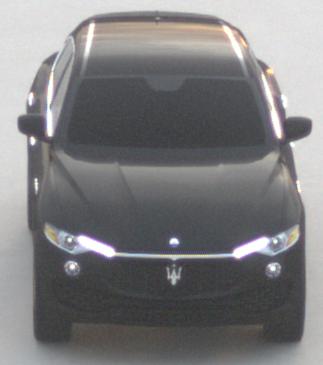
Make: Maserati
Model: Levante GT Hybrid
Detailed model: Levante
Model produced from: 2021/07
Model produced until: 2022/10
Doors: 4
Color: black
Road condition: dry road
Daytime: sunrise or sunset
Contrast: low contrast